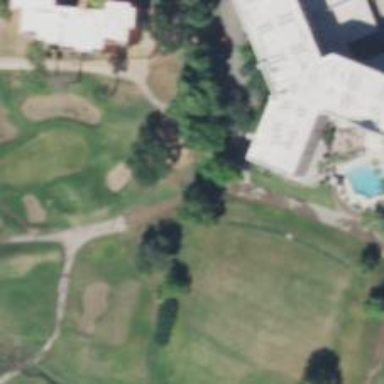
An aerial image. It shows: Path on bridge over golf course.